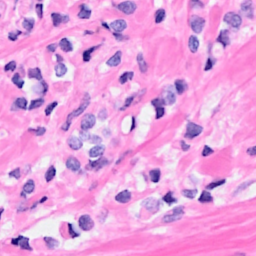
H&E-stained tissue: Breast